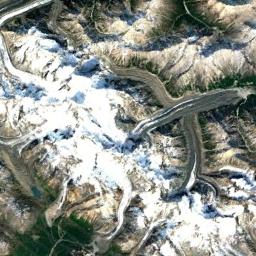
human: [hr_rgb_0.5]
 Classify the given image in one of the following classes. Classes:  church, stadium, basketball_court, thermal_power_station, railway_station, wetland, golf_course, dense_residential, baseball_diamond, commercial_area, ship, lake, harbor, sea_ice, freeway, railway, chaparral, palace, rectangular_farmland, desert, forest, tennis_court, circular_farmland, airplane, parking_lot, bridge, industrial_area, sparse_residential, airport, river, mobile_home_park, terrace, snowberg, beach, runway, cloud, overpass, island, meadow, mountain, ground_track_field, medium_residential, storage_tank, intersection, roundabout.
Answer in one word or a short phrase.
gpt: snowberg